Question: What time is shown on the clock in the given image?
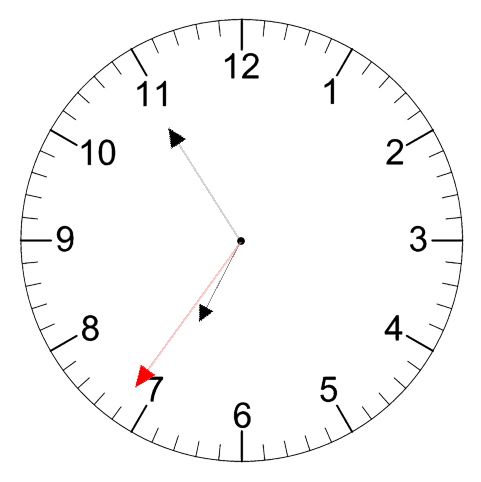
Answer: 06:54:36